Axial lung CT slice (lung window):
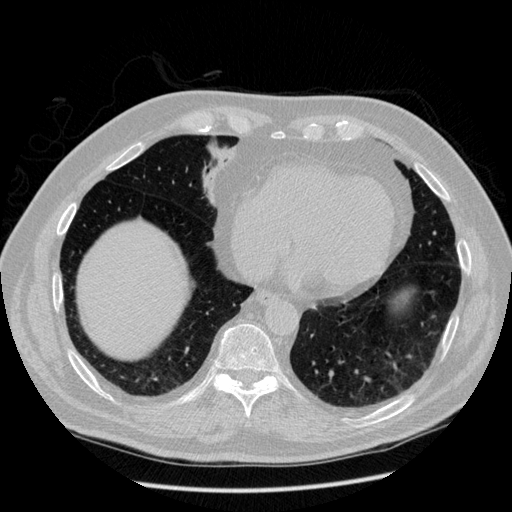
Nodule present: no